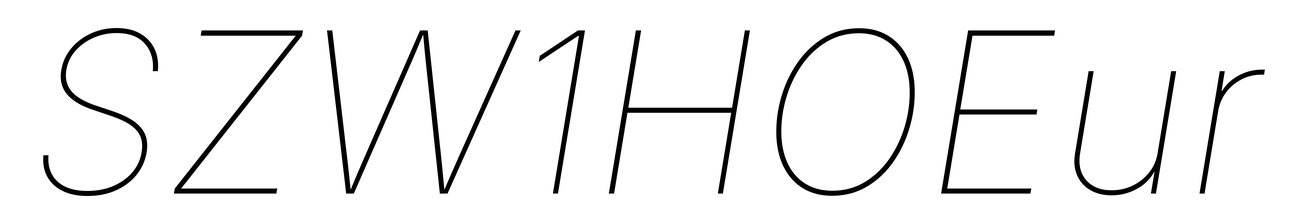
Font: Inter-Italic_Thin_Italic